Question: Below is the example where only expansion is happening, but I want the row to collapse when you click it.
<URL>
I want my table to be like this:

Please help.
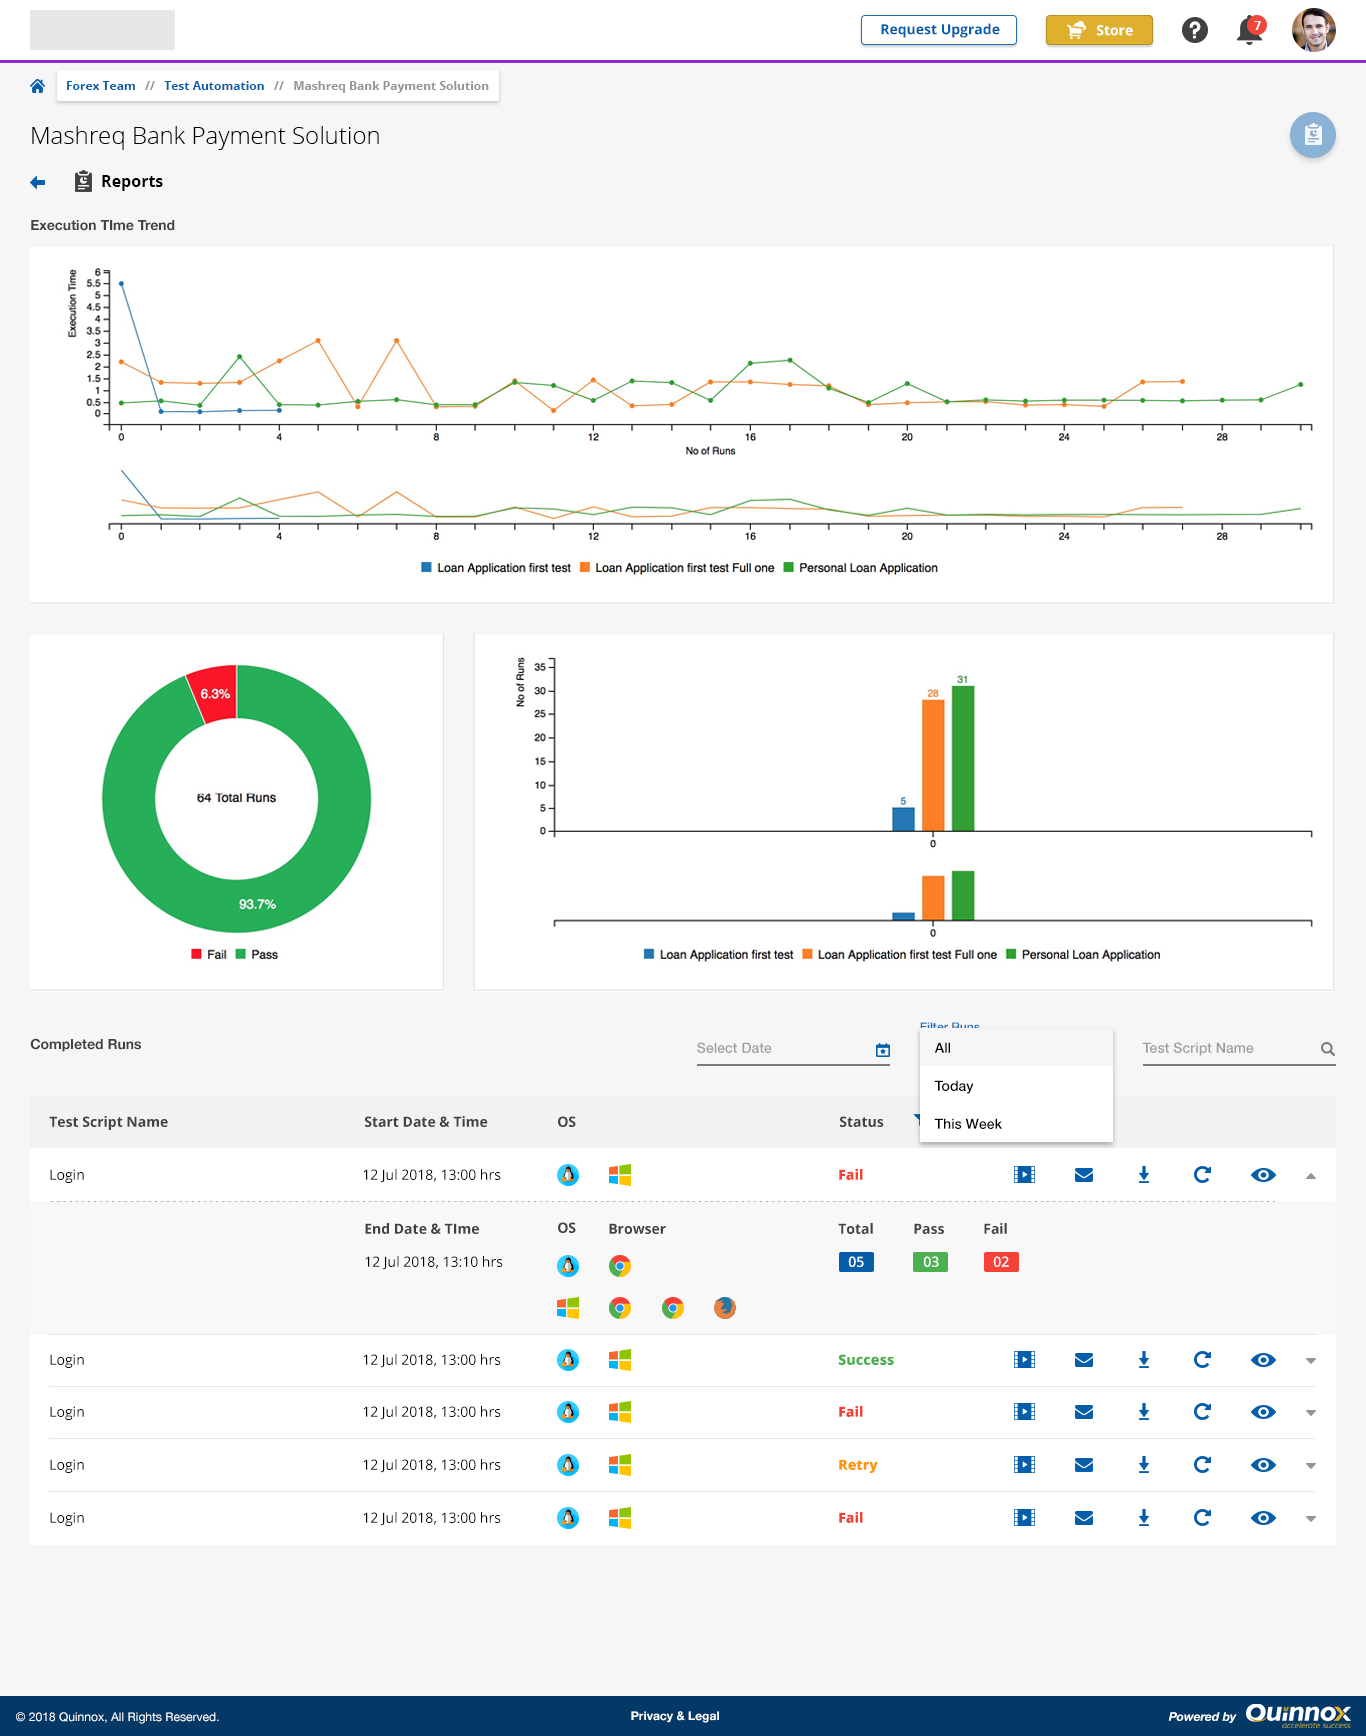
Answer: Replace
'(click)="expandedElement = row"'
with
'(click)="expandedElement === row? expandedElement = null : expandedElement = row"'
<URL>